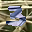
Label: 3